Question: I am not quite sure if core-plot is able to do this. I have a list of unix timestamps and some values and I need to display it as follows (Line graph)
- -
En entry with the date 19.02.2011 should be between Feb and March in the x-axis.
Could someone give me a hint on how to do that?
I have an example from Excel how it should look like

Thanks a lot
Chris
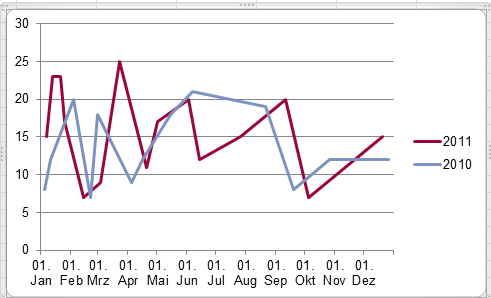
Answer: Core Plot includes several example apps that show how to plot dates along an axis. You can use a 'CPTTimeFormatter' (a wrapper for an 'NSDateFormatter') to format the values. You have to pick a reference date and then compute the offset between each date value and the reference date. The plot datasource then provides these offsets as the plot data.